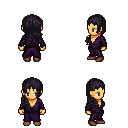
a pixel art fantasy rpg character, female body template, human, tanned skin, purple robe, white pants, raven right-swept hairstyle, brown shoes, four views (front, back, left, right), 2x2 character sprite sheet, small pixel art, hard edges, no anti-aliasing